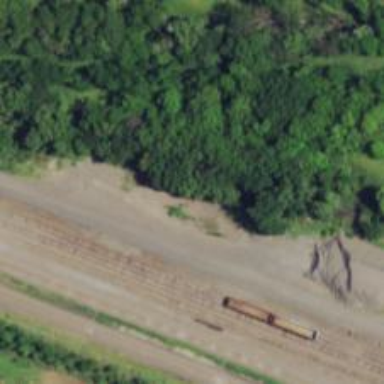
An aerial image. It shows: View of railway yard.